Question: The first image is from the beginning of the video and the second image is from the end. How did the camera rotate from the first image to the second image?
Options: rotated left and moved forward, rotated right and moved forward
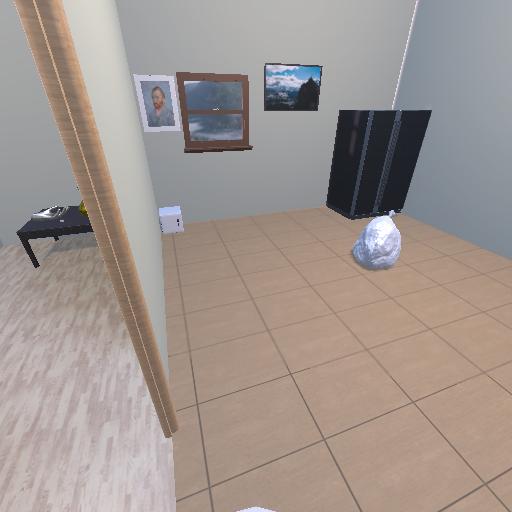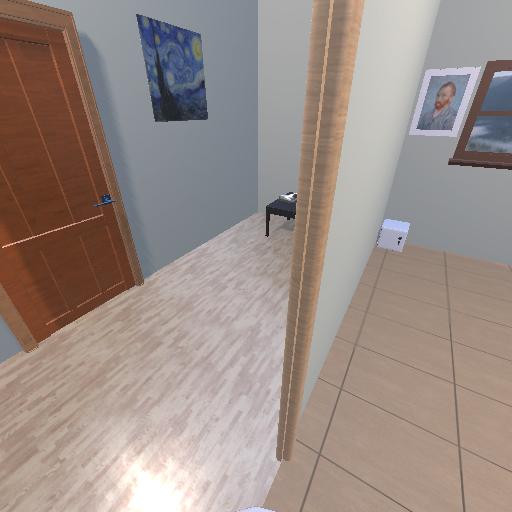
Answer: rotated left and moved forward